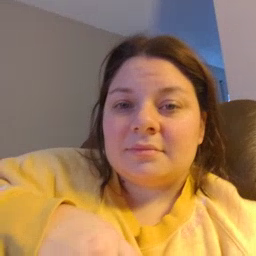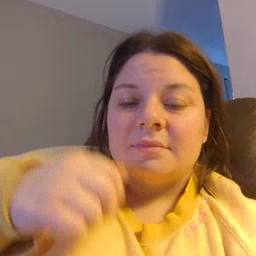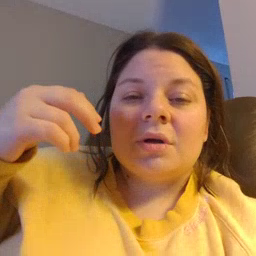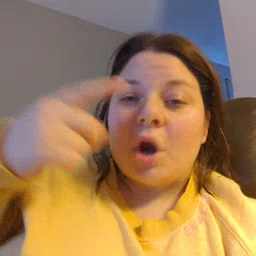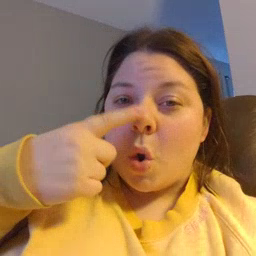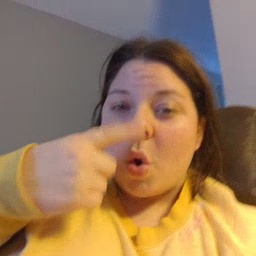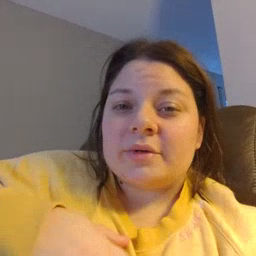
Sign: nose